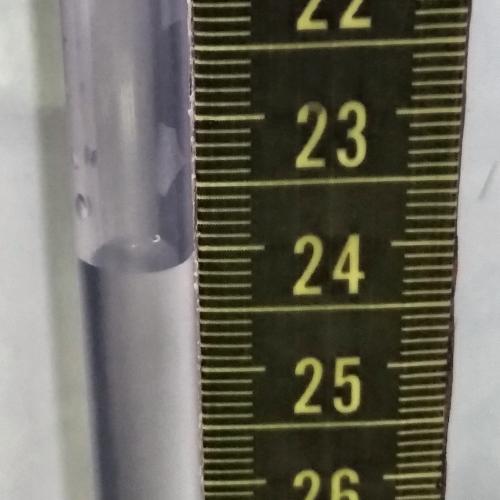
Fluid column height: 24.1 cm